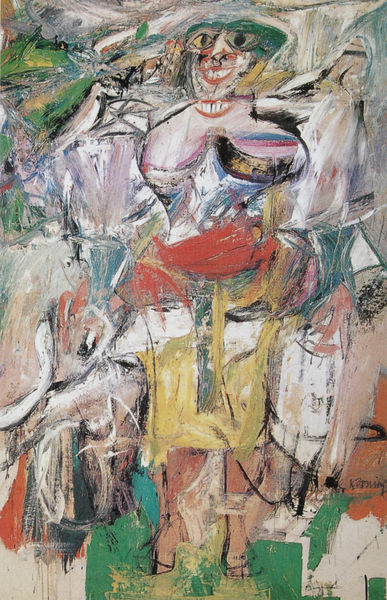
Titel: Woman and Bicycle
Künstler: Willem De Kooning
Standort: New York (New York)
Institution: Whitney Museum of American Art
Schlagwörter: blau, gemälde, nackt, weiß, gelb, grün, bunt, busen, frau, kleid, mund, nase, schwarz, blick, dame, rot, gesellschaft, augen, gesicht, öl, mantel, beine, lächeln, schürze, brüste, füße, schuhe, abstrakt, flächen, farbe, linien, zeigen, zähne, leib, brief, women, de kooning, augäpfel, übergroß, kellerin